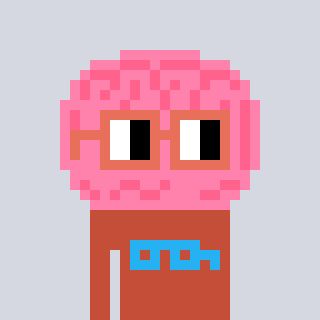
a pixel art character with square orange glasses, a brain-shaped head and a rust-colored body on a cool background